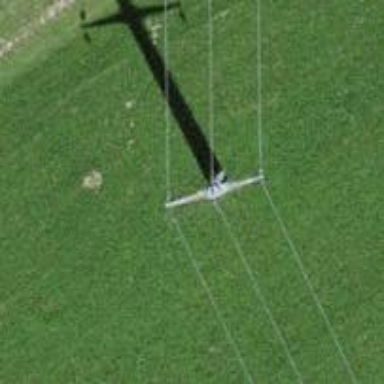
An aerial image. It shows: Power line in the image.